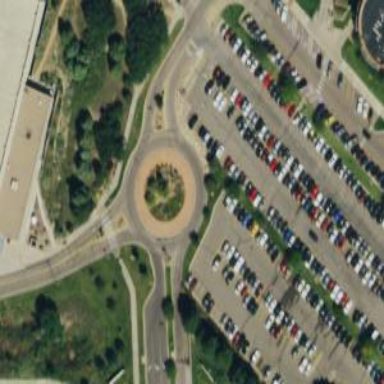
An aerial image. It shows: Roundabout on residential road.